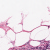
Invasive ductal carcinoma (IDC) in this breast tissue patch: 1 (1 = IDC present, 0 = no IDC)